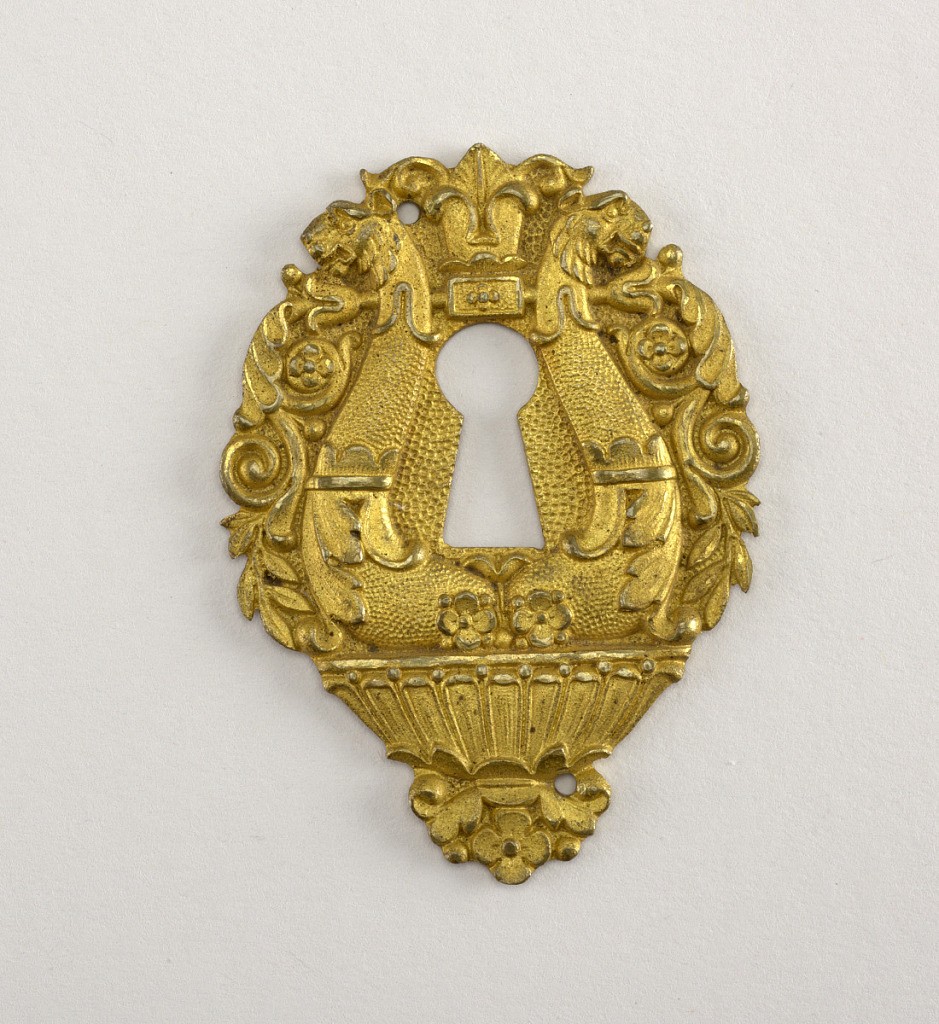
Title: Keyhole escutcheon
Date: early 19th century
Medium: Gilt bronze
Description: Lyre and scrolls.